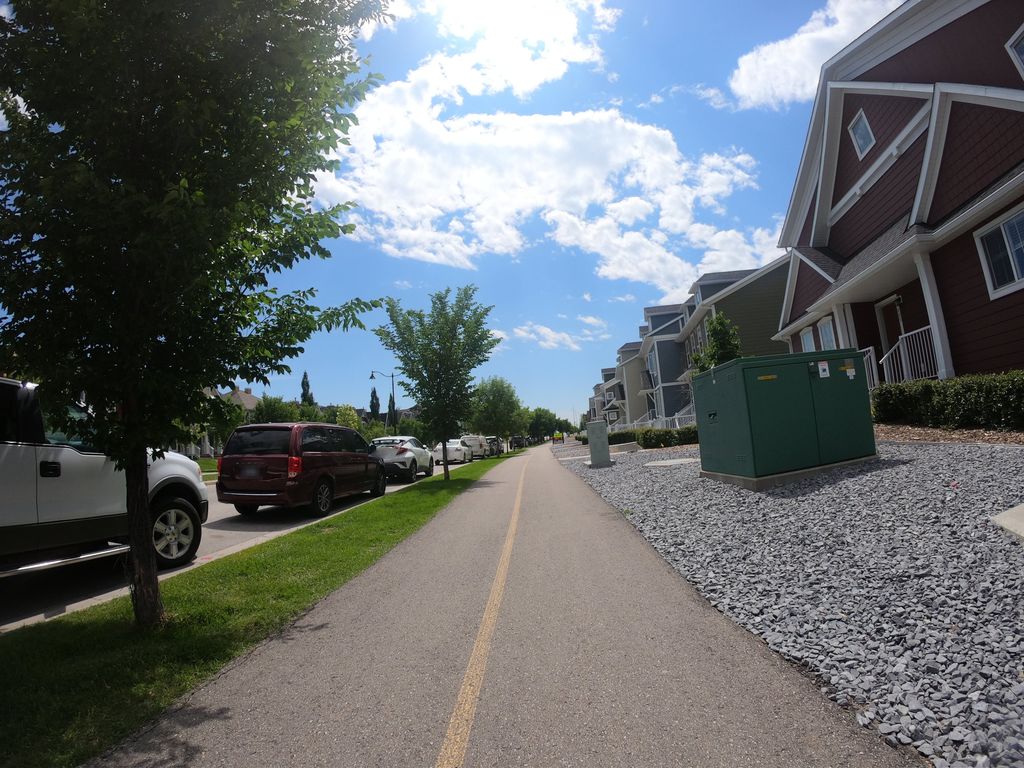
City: calgary